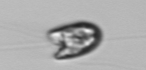
Label: flagellate_morphotype1